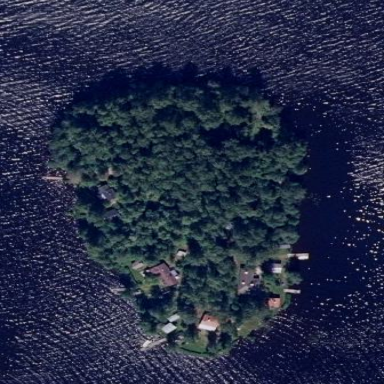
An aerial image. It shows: Islet covered with woodland.